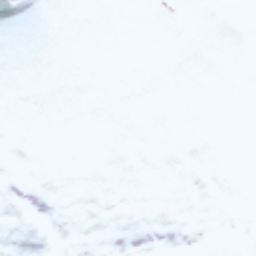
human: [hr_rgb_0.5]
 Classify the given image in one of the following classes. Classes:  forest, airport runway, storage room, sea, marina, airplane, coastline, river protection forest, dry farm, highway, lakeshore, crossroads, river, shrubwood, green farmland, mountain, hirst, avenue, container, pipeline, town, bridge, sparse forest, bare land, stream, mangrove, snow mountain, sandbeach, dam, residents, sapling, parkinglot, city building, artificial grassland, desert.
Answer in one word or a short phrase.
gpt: snow mountain